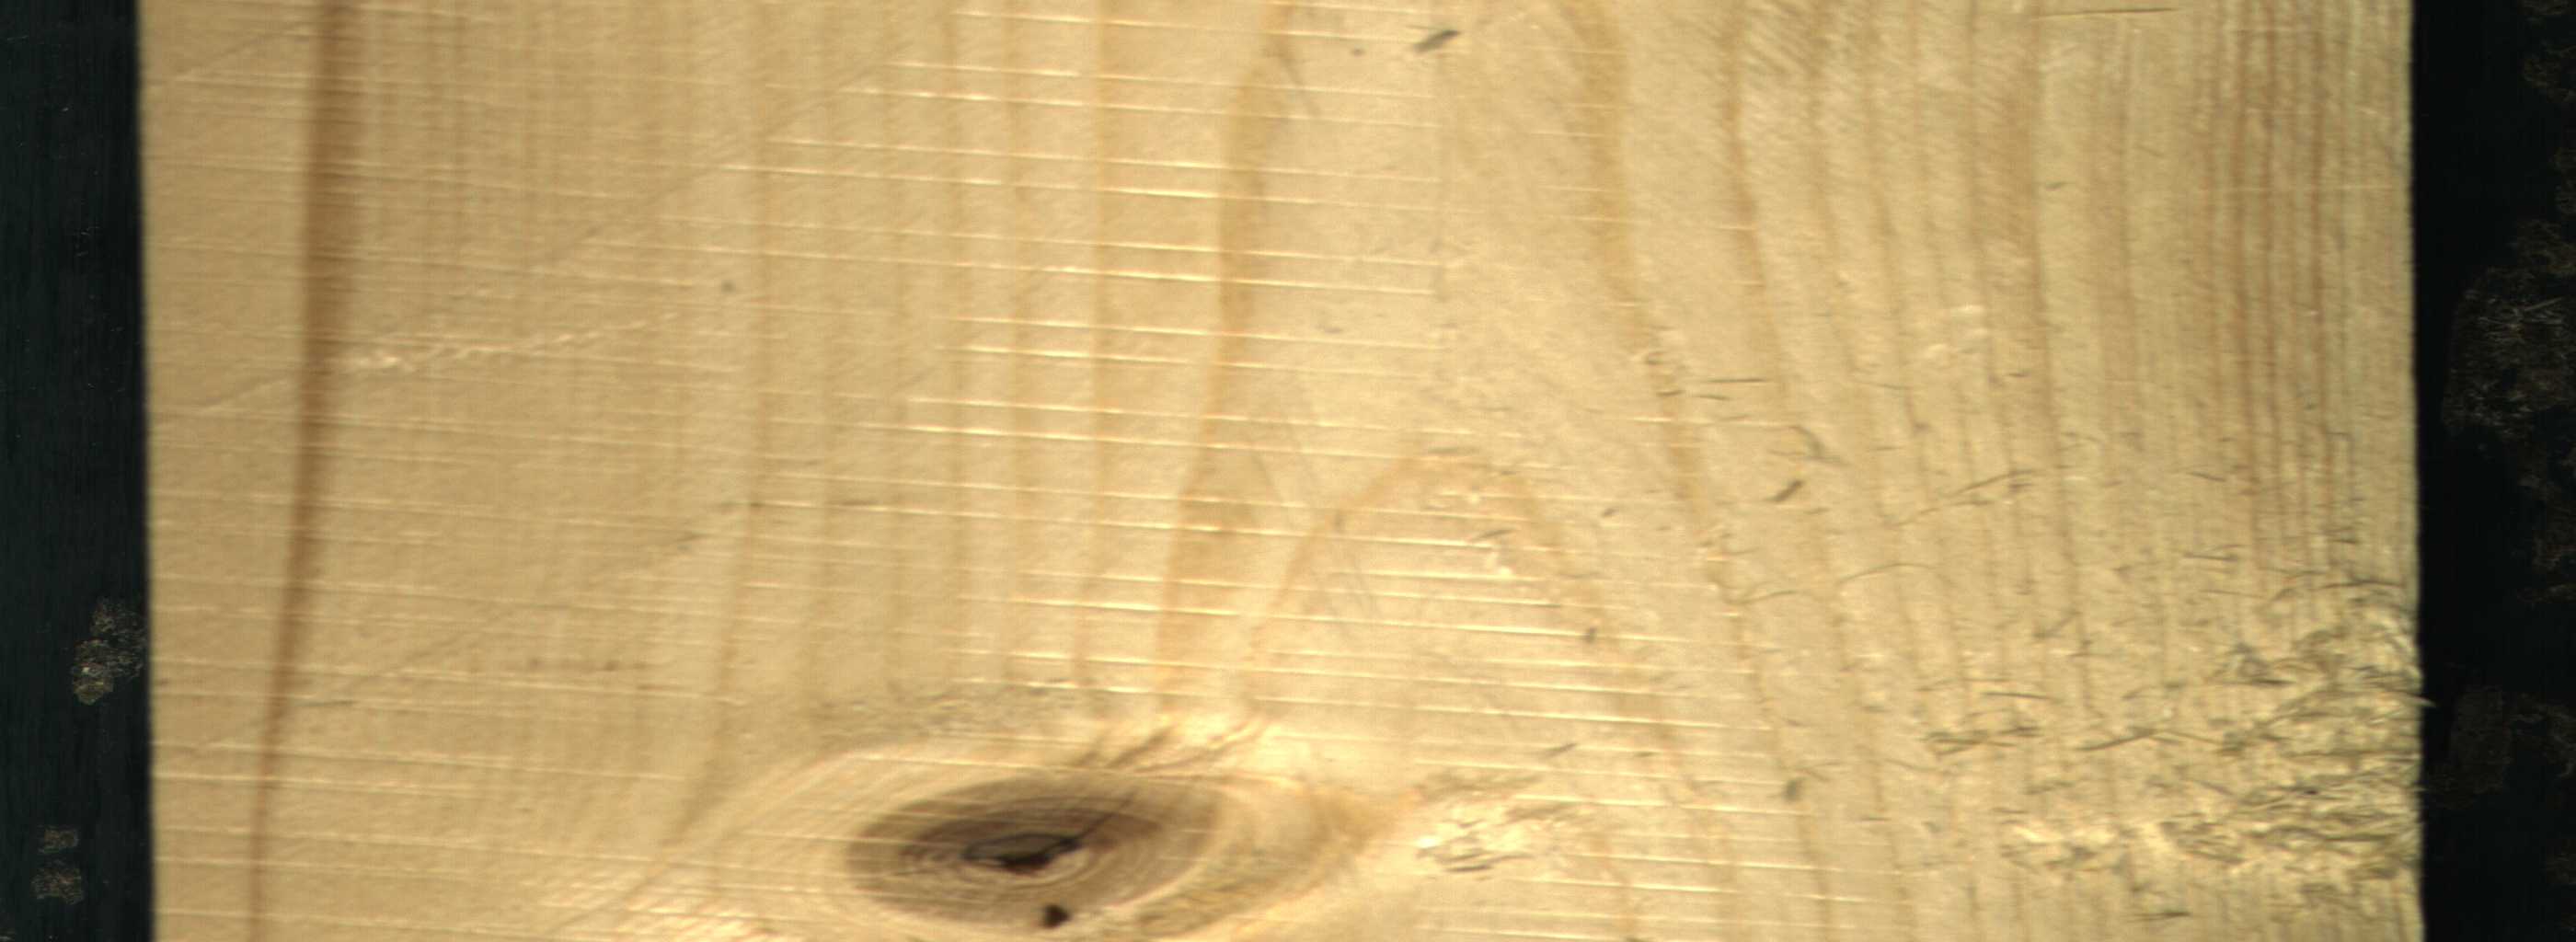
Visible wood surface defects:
knot_with_crack